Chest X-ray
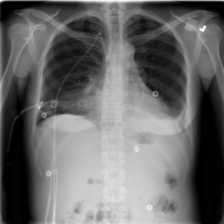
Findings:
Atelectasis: positive
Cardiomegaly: negative
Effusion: positive
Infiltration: negative
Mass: negative
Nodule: negative
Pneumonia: negative
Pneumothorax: negative
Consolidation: negative
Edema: negative
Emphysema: negative
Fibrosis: negative
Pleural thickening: negative
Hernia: negative